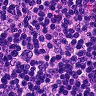
Metastatic tissue present: yes